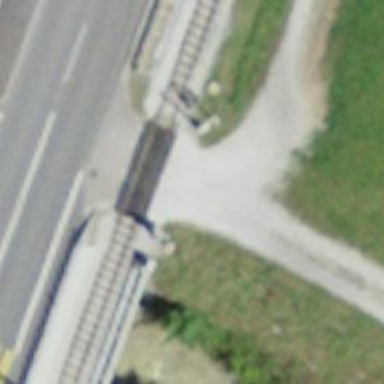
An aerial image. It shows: Railway level crossing.